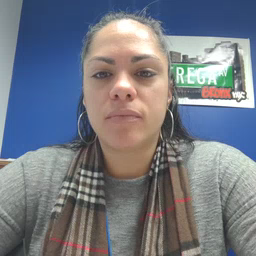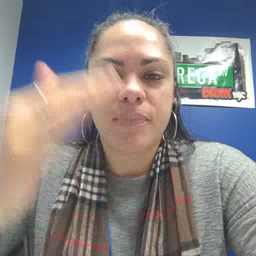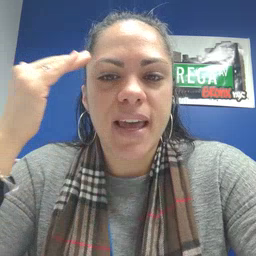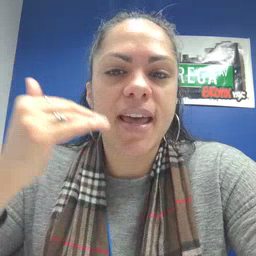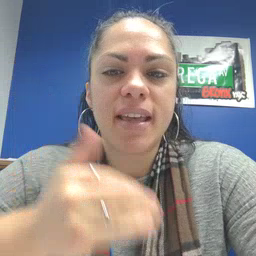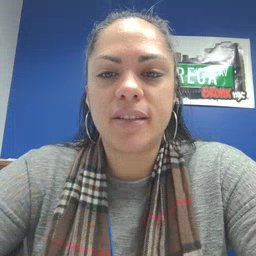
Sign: head